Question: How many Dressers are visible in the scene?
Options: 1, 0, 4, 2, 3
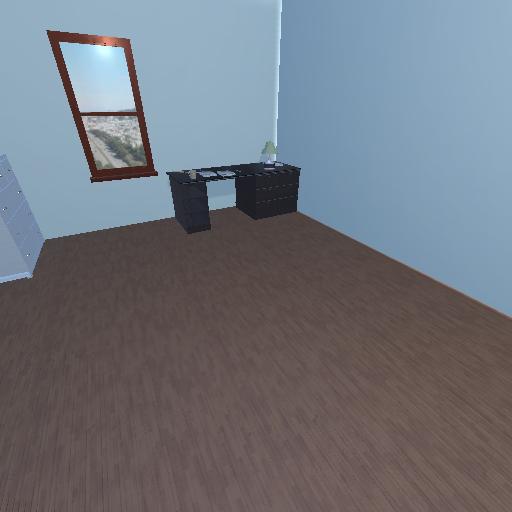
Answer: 1